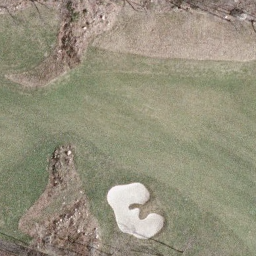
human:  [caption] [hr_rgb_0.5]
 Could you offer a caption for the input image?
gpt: This is a part of a golf course with green turfs and some bunkers and trees .

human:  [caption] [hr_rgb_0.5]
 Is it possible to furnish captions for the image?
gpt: There are turfs and some bunkers and withered trees in the golf course .

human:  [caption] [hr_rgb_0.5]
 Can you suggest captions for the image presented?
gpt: A part of a golf course with with green turfs and some bunkers and withered trees .

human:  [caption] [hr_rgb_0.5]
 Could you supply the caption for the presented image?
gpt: A part of a golf course with green turfs and some bunkers and withered trees .

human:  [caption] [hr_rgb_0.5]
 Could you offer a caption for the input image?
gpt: Green turfs and some bunkers and withered trees in the golf course .